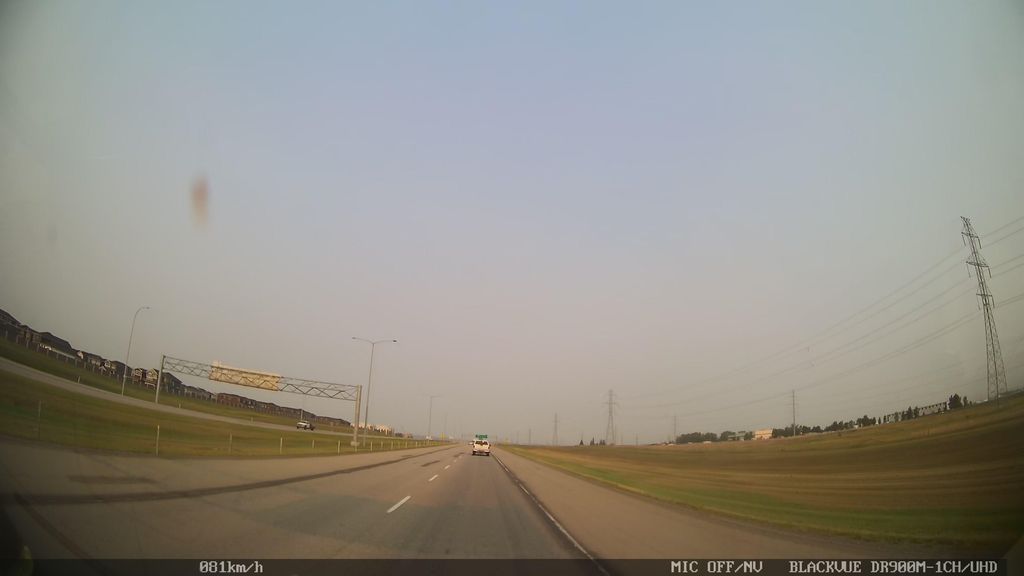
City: calgary